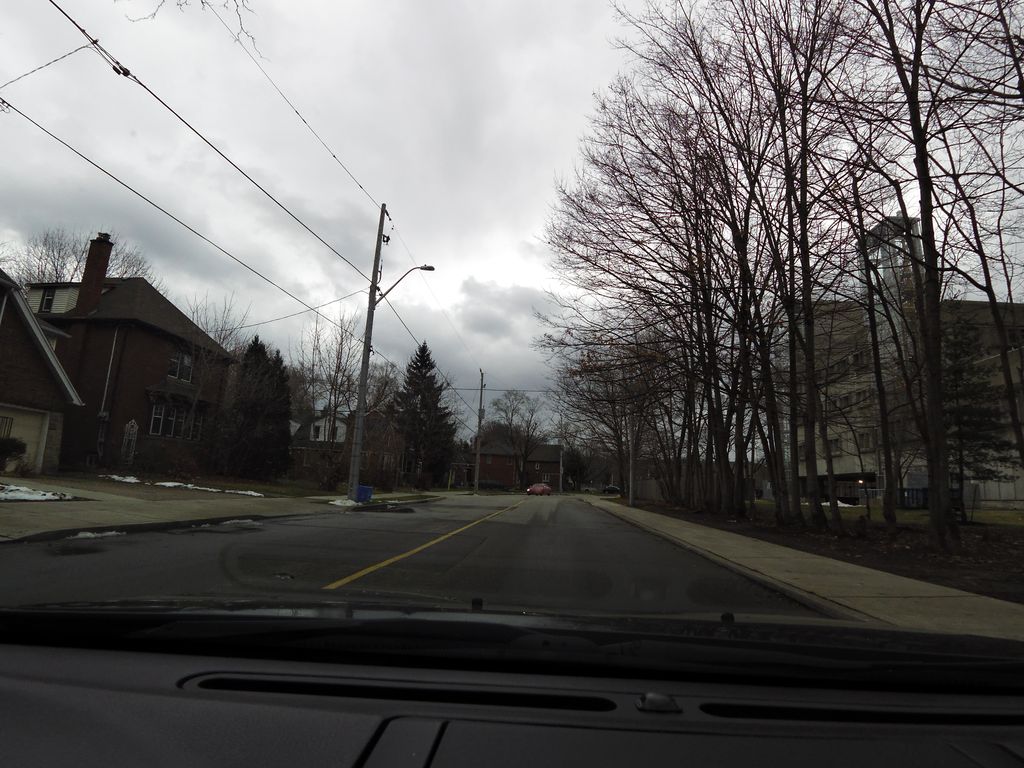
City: hamilton